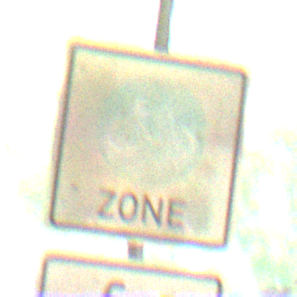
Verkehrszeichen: BeginnFahrradzone
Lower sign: EinspurigeFahrzeugeFrei2
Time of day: Midday
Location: Indoor (Urban)
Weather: NotSpecified
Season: NotSpecified
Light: Natural